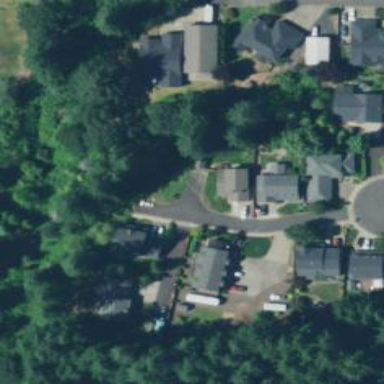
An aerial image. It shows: Residential road with sidewalk on the left side.